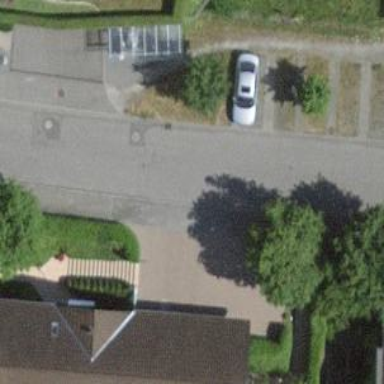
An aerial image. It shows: Residential road with separate sidewalks on both sides.